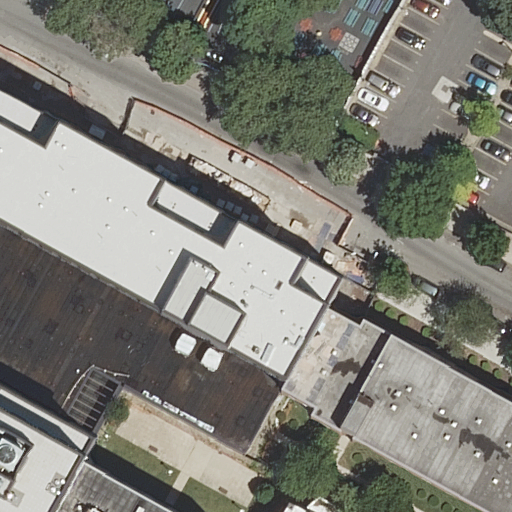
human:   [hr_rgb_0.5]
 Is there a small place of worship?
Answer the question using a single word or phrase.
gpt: no

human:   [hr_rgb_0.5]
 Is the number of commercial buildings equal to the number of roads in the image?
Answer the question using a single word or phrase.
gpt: no

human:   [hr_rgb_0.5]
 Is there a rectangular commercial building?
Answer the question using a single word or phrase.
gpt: no

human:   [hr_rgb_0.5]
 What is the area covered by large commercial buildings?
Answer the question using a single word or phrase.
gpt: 0m2

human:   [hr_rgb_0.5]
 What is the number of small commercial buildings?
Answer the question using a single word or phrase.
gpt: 0

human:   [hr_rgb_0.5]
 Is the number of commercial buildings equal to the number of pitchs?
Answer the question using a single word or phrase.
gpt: no

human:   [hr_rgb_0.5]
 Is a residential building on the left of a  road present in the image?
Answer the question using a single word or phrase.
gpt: yes

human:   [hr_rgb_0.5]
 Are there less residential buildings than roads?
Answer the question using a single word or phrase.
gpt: no

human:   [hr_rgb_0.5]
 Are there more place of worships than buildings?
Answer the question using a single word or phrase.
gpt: no

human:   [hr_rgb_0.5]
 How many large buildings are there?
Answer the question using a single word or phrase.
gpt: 3

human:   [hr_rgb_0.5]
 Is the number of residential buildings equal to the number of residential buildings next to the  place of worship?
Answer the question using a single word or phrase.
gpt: yes

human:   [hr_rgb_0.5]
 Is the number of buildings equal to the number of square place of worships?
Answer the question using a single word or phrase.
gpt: no

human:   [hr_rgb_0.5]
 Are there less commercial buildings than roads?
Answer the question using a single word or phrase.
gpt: yes

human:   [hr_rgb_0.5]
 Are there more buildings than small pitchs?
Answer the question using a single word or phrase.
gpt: yes

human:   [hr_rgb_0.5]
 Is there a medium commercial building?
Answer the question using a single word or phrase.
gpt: no

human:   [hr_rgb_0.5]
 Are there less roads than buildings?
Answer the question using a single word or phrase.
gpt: yes

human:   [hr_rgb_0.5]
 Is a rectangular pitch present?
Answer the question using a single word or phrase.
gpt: yes

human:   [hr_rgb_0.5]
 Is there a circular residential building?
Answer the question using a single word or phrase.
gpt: no

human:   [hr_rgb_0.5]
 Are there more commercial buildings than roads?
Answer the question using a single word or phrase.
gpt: no

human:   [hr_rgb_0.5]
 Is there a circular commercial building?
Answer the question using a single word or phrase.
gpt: no

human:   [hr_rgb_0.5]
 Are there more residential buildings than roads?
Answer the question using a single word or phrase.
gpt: yes

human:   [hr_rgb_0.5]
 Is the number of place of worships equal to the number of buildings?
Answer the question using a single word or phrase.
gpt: no

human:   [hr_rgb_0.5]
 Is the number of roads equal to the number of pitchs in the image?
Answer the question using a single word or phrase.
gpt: no

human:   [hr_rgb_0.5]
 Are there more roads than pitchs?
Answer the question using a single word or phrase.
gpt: yes

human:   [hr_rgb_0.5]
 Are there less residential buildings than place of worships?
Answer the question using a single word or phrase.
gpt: no

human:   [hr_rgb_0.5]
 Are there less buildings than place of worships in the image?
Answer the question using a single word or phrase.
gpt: no

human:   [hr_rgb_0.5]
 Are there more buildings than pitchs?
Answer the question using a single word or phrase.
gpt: yes

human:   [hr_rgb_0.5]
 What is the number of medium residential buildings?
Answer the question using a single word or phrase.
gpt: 1

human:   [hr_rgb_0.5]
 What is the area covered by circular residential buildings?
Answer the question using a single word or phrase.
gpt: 0m2

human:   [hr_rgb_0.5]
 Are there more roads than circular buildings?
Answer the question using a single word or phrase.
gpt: yes

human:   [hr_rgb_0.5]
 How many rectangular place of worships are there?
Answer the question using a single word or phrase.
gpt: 0

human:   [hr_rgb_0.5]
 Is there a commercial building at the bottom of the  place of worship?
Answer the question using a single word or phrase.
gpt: no

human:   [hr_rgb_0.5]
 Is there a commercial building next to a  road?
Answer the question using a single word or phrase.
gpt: no

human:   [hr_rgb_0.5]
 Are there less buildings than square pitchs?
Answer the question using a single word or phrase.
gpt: no

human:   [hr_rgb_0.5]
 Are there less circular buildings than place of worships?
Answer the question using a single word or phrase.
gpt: yes

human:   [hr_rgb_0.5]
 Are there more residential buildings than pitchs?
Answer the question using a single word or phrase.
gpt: yes